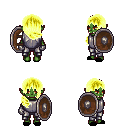
a pixel art fantasy rpg character, female body template, orc, green skin, steel chest armor, metal pants, gold right-swept hairstyle, metal gloves, black slippers, shield, four views (front, back, left, right), 2x2 character sprite sheet, small pixel art, hard edges, no anti-aliasing